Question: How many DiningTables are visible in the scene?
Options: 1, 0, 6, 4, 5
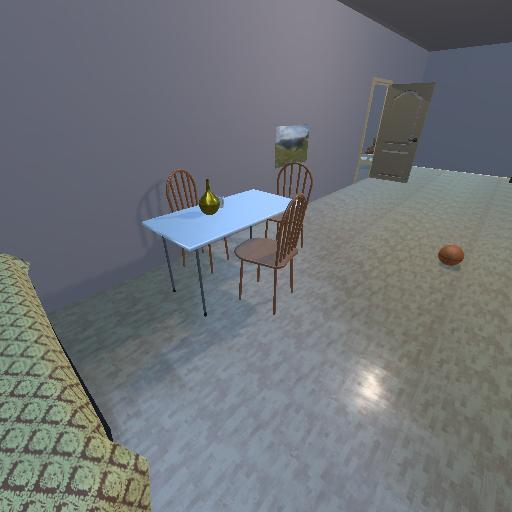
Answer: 1